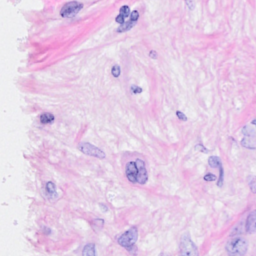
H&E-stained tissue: Breast